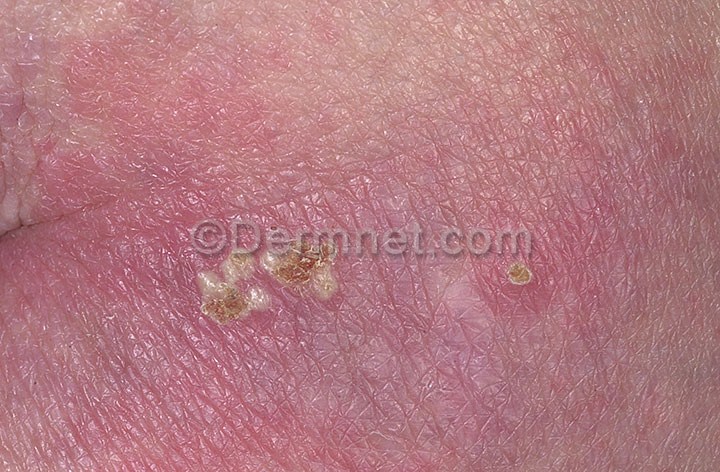
Disease: Warts Molluscum and other Viral Infections